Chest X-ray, AP view. Patient: 45 years old, sex F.
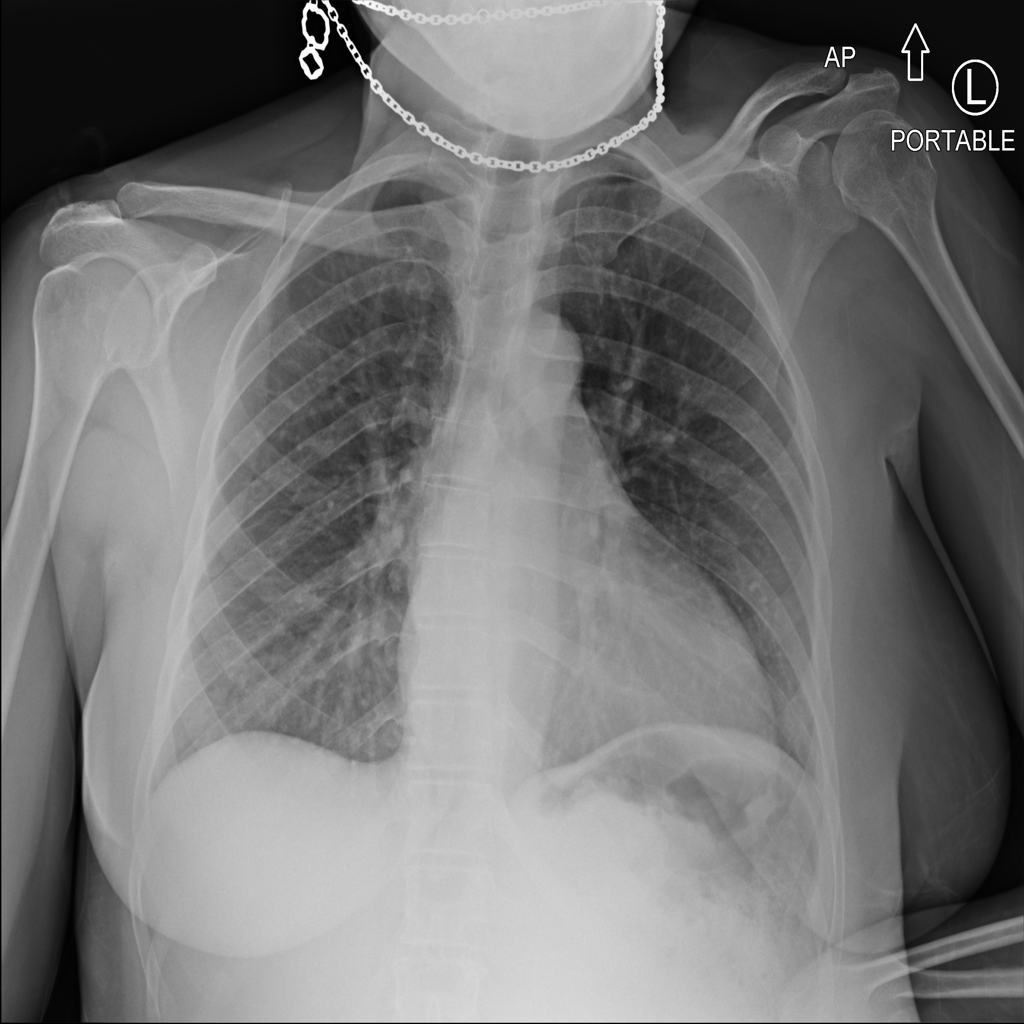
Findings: Cardiomegaly, Effusion